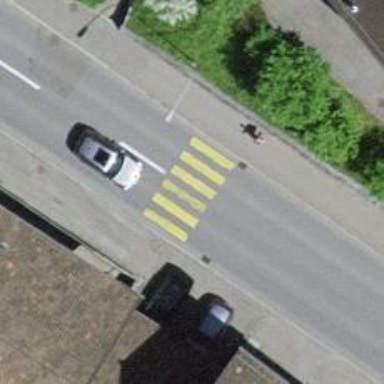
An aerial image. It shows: Marked zebra crossing with visible markings.